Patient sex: M
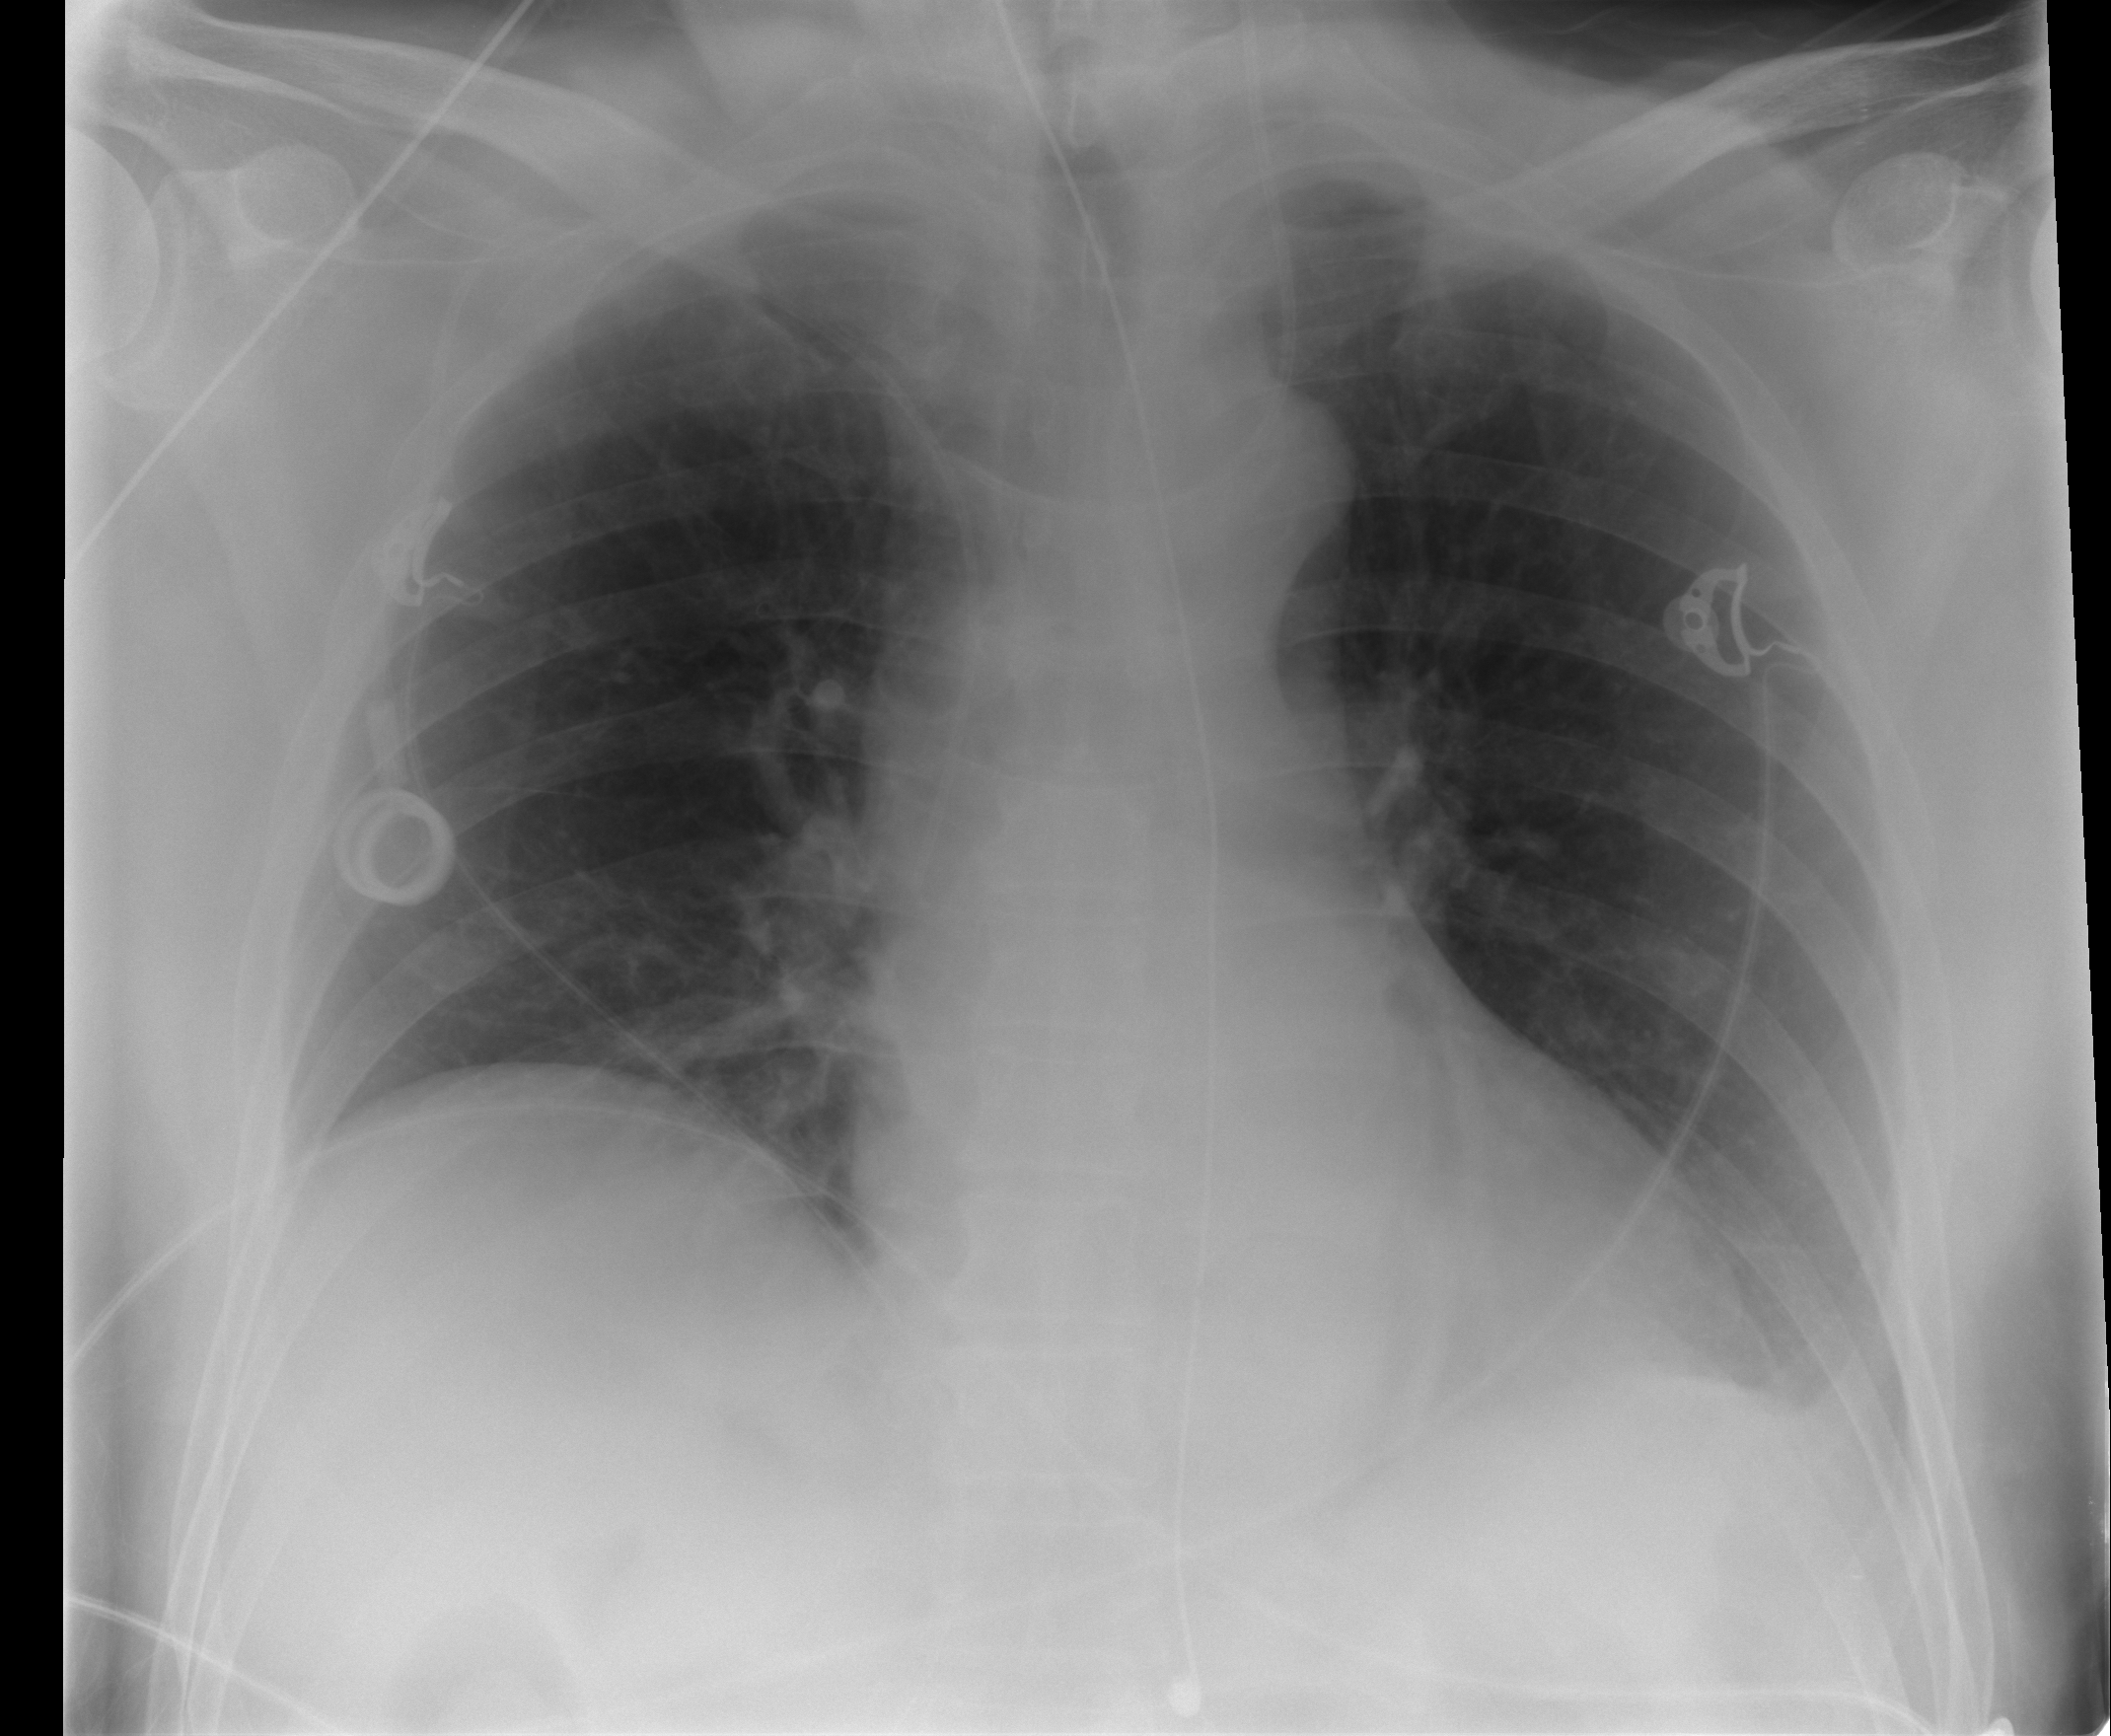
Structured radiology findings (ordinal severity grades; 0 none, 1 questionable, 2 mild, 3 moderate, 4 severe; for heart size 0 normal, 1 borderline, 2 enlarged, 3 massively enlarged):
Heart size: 0
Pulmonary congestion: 0
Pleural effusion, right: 0
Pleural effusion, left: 2
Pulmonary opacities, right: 0
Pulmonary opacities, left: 0
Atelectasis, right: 0
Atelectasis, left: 2